Interaction volume radius: 5 \u00c5
Interaction volume height: 25 \u00c5
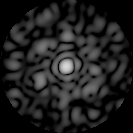
Disorder parameter: 0.7345